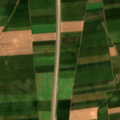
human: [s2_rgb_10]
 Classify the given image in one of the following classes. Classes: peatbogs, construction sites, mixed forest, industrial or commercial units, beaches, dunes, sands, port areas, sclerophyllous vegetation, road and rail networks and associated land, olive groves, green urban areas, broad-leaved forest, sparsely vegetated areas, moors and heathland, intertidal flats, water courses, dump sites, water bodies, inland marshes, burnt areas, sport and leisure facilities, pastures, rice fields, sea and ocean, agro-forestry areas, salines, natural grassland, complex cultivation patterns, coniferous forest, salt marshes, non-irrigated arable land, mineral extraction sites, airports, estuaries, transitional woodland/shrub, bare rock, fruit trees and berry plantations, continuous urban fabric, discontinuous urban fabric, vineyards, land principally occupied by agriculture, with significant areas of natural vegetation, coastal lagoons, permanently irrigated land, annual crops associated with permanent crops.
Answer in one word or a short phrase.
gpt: non-irrigated arable land